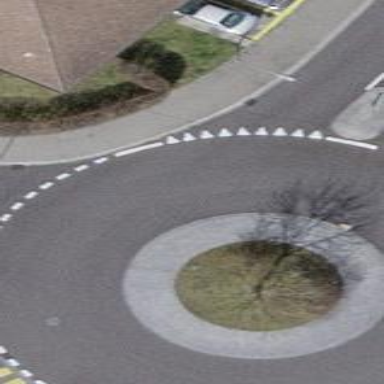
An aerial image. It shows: Asphalt road in residential area leading to roundabout.